Aerial crown-view tile of a tropical tree (Barro Colorado Island, Panama), acquired 20250915:
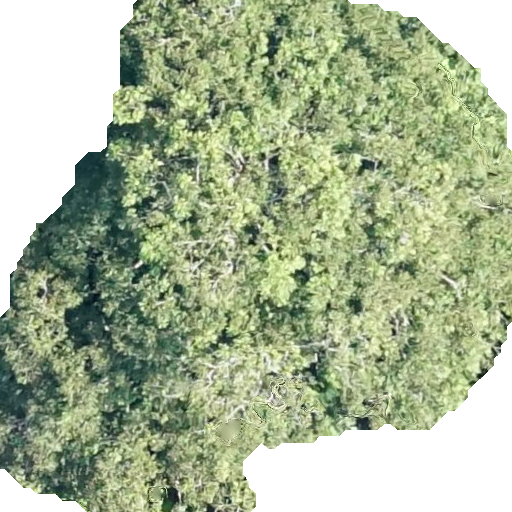
Species: Dipteryx oleifera
GBIF accepted scientific name: Dipteryx oleifera
Crown area: 314.865 m²